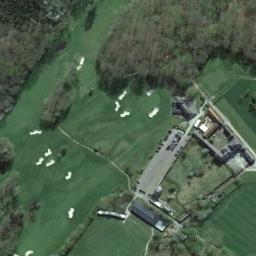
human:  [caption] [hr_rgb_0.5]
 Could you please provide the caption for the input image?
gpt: There are many buildings beside the golf course .

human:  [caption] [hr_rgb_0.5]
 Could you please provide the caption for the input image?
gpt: There are a few bunkers and a few paths on a large green lawn on the golf course with many trees and several buildings .

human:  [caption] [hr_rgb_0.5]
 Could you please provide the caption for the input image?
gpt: The golf course has some fairways, Roads, Barrier trees and sandpits and some houses are also in the golf course .

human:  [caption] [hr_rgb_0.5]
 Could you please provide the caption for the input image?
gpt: There are three large bunkers and two paths .

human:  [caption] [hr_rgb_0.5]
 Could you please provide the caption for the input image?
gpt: There are some bunkers and buildings on the golf course .